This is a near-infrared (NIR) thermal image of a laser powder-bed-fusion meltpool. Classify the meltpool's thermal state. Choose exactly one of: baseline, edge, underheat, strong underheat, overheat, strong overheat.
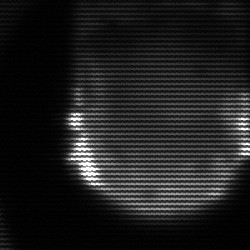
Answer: edge